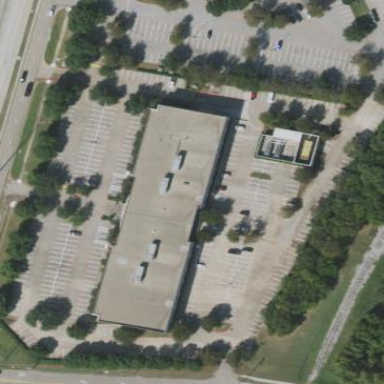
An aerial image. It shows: Commercial building with flat roof.